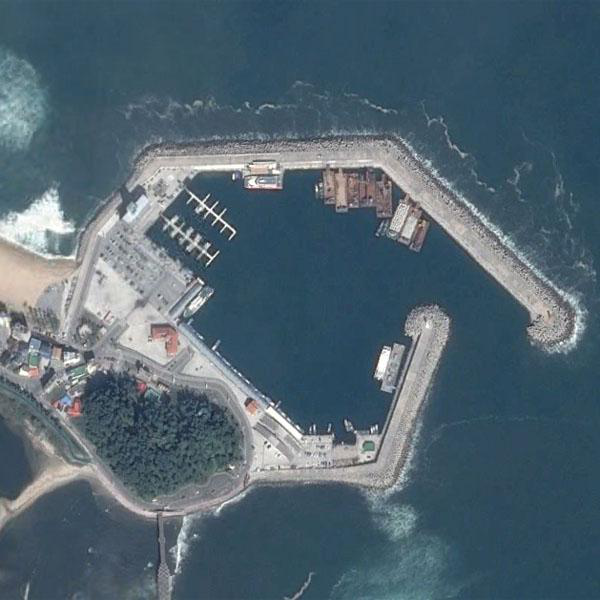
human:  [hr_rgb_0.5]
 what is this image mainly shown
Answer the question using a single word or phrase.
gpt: port